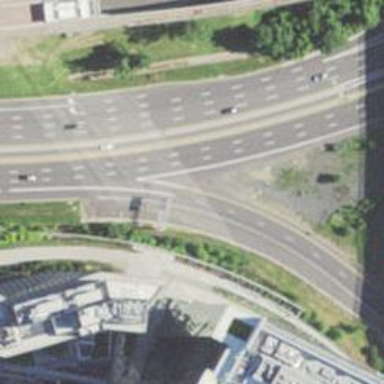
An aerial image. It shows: Asphalt motorway link.